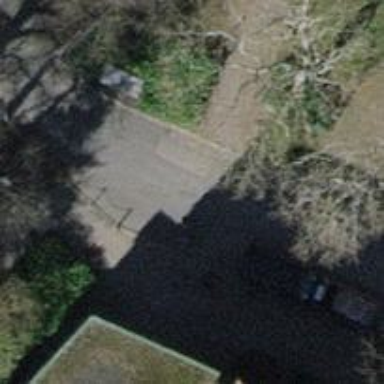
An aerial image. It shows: Entrance with barrier.